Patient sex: M
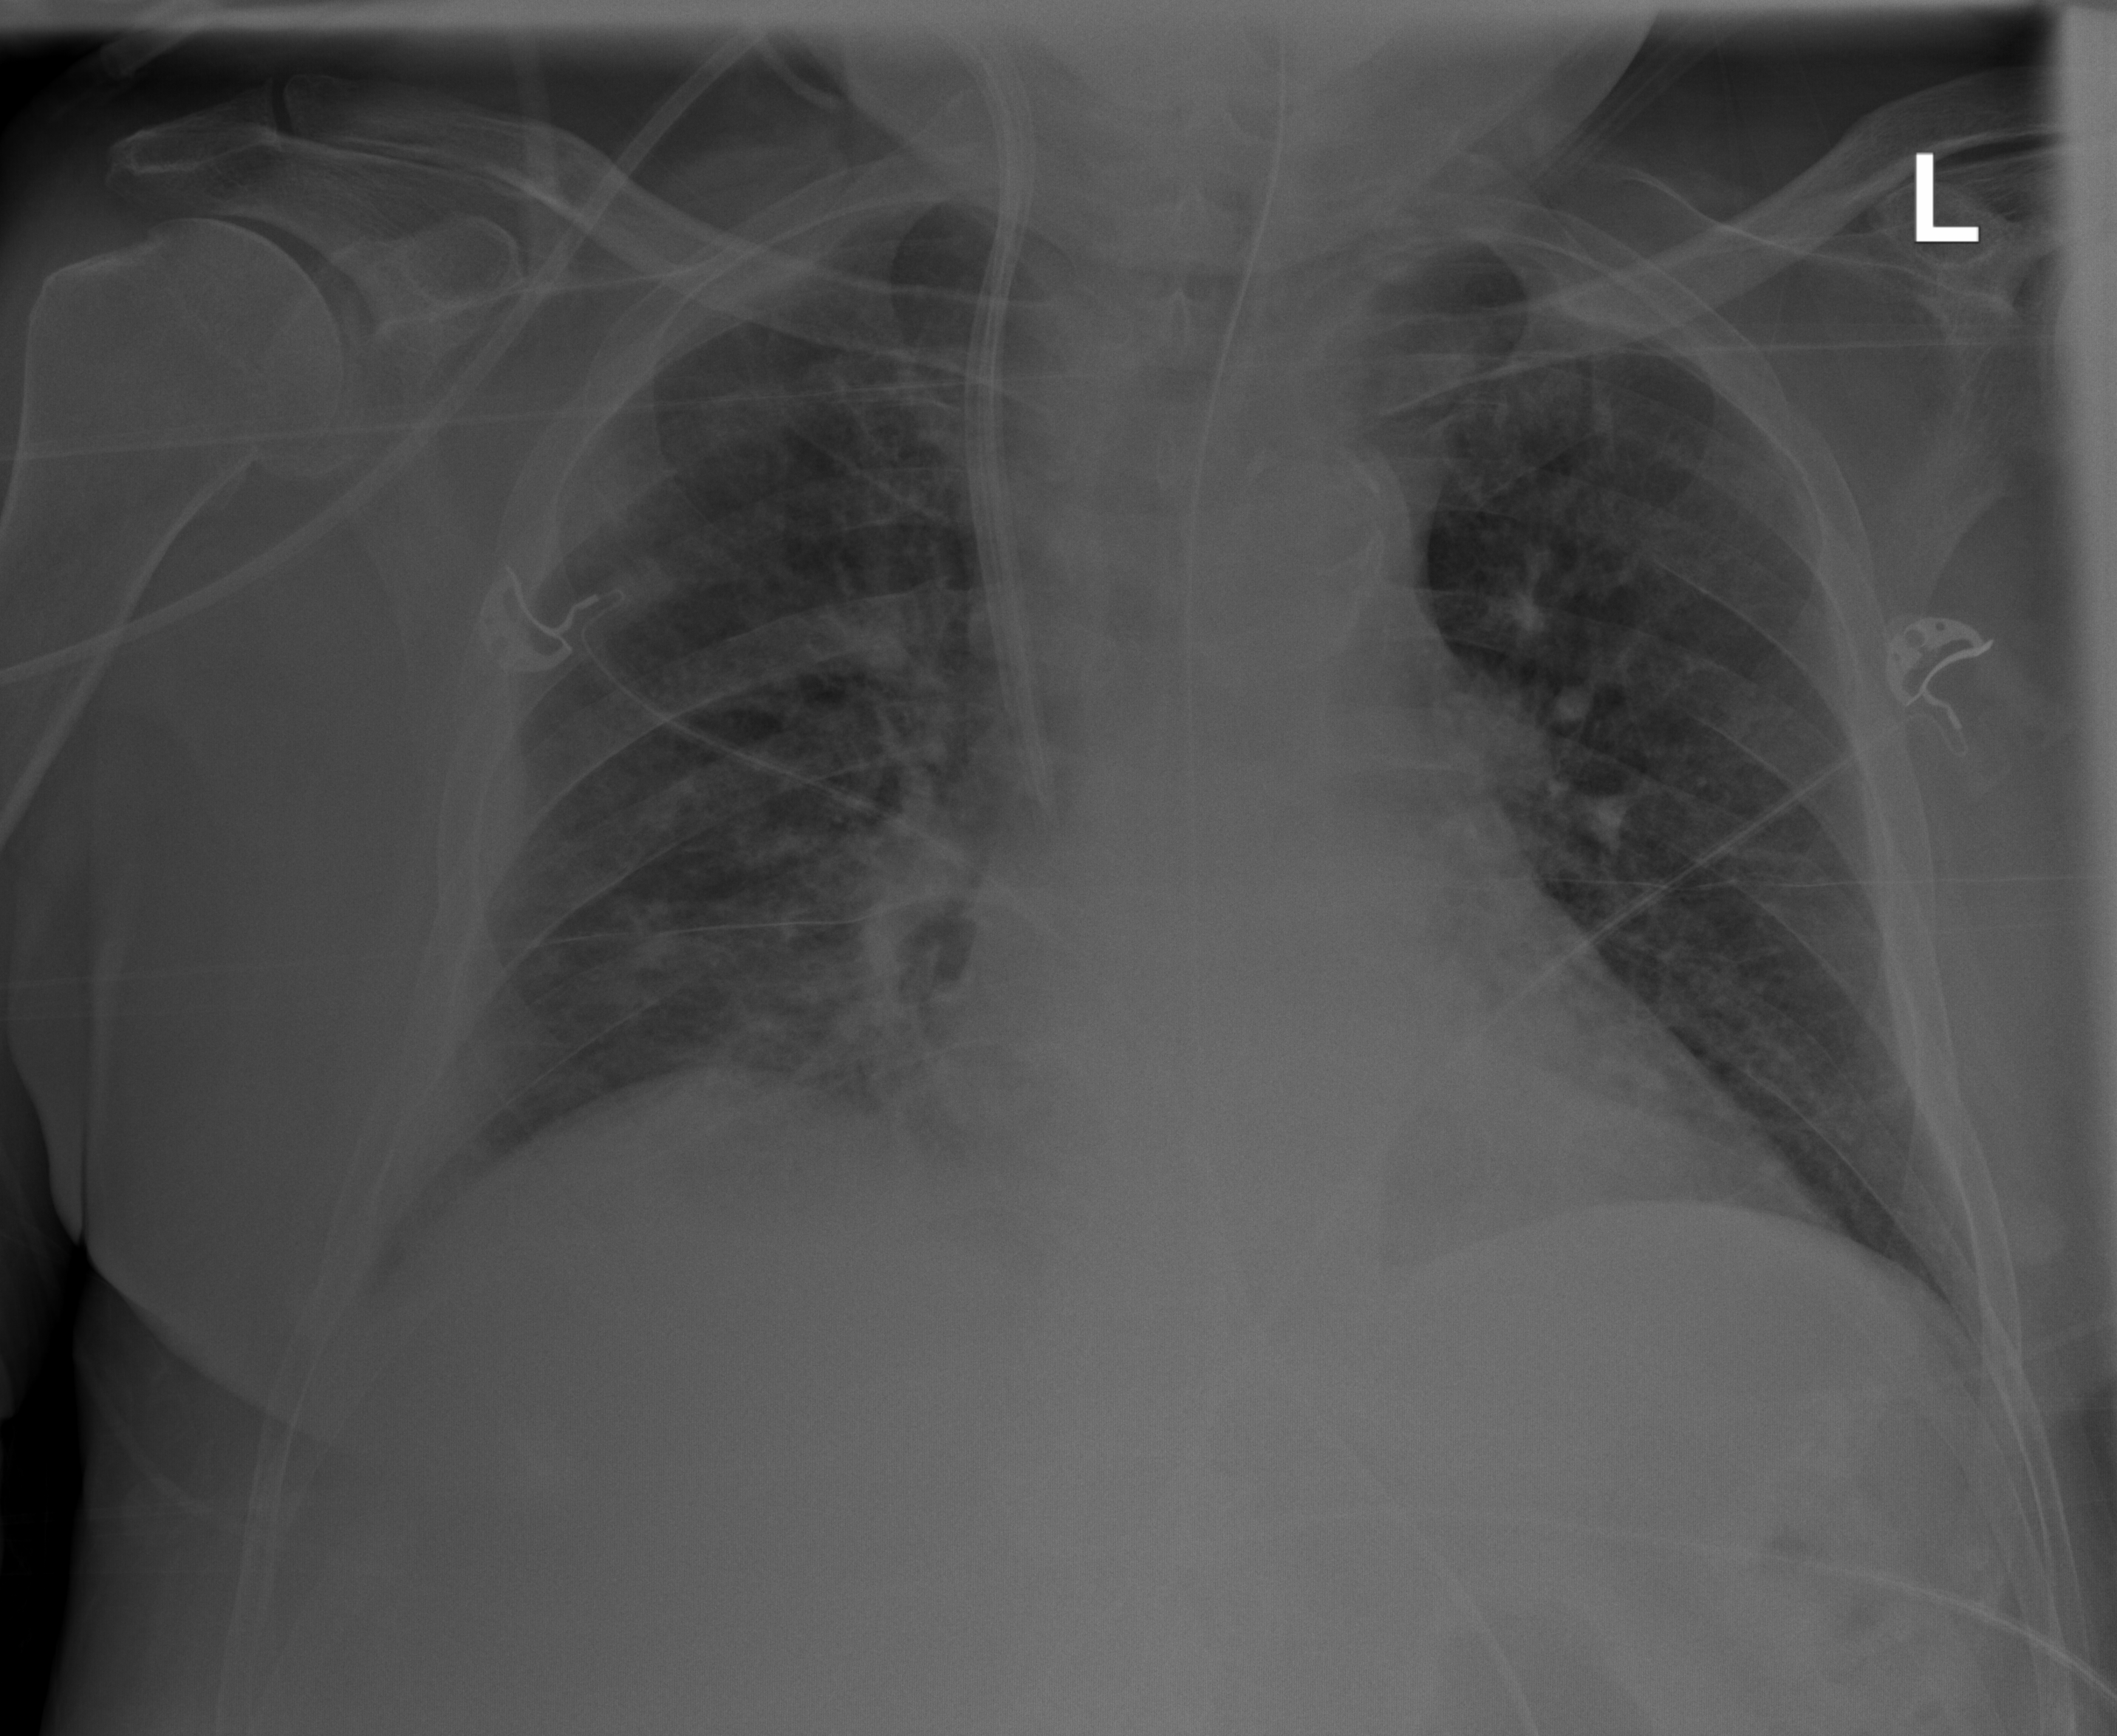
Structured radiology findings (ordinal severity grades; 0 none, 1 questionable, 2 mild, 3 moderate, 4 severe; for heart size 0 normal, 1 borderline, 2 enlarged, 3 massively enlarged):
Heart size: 1
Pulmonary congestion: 2
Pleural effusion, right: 2
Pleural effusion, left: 1
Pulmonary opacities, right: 2
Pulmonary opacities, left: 1
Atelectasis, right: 2
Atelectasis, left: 2